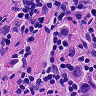
Metastatic tissue present: yes